Question: I have a small Rails 4 app that has Devise and Simple Form installed.
My controller is this:
'''
class UserController < ApplicationController
def create
User.create(user_params)
end
private
def user_params
params.require(:user).permit(:first_name, :last_name, :profile_name, :email, :password, :password_confirmation])
end
end
'''
My form for sign up is as follows:
'''
<h2>Sign up</h2>
<%= form_for(resource, as: resource_name, url: registration_path(resource_name)) do |f| %>
<%= devise_error_messages! %>
<div class="field">
<%= f.label :first_name %><br />
<%= f.text_field :first_name, autofocus: true %>
</div>
<div class="field">
<%= f.label :last_name %><br />
<%= f.text_field :last_name, autofocus: true %>
</div>
<div class="field">
<%= f.label :profile_name %><br />
<%= f.text_field :profile_name, autofocus: true %>
</div>
<div class="field">
<%= f.label :email %><br />
<%= f.email_field :email, autofocus: true %>
</div>
<div class="field">
<%= f.label :password %>
<% if @validatable %>
<em>(<%= @minimum_password_length %> characters minimum)</em>
<% end %><br />
<%= f.password_field :password, autocomplete: "off" %>
</div>
<div class="field">
<%= f.label :password_confirmation %><br />
<%= f.password_field :password_confirmation, autocomplete: "off" %>
</div>
<div class="actions">
<%= f.submit "Sign up" %>
</div>
<% end %>
'''
However, when I look at the data in the table, it's displaying only the email and password fields. The first and last name, as well as the profile name aren't being stored against the record.

Is there something I've missed here that's preventing all of the fields from being saved on creating a new user? Trying to work out what I've missed here!
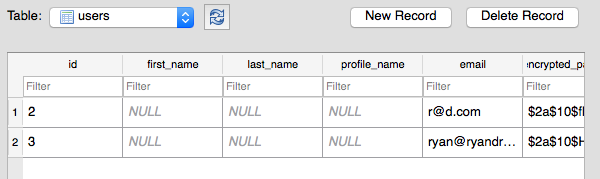
Answer: Try changing your 'ApplicationController' (the fastest way) according to documentation:
'''
class ApplicationController < ActionController::Base
before_action :configure_permitted_parameters, if: :devise_controller?
protected
def configure_permitted_parameters
devise_parameter_sanitizer.for(:sign_up) << :first_name << :last_name << :profile_name
end
end
'''
Check according <URL>.
Hope that helps!
If you want to customise controller, you should:
1. Generate one (yours looks like you've created on your own). rails generate devise:controllers [scope]
2. Customise generated controller: class Users::SessionsController < Devise::SessionsController # your customisations here # # GET /resource/sign_in # def new # super # end ... end
Check <URL> part of documentation.
In your code you have a line like:
'''
params.require(:user).permit(:first_name, :last_name, :profile_name, :email, :password, :password_confirmation])
'''
it should cause syntax error (I'm surprised if it doesn't). you should remove ']' in the end of the list:
'''
params.require(:user).permit(:first_name, :last_name, :profile_name, :email, :password, :password_confirmation])
'''